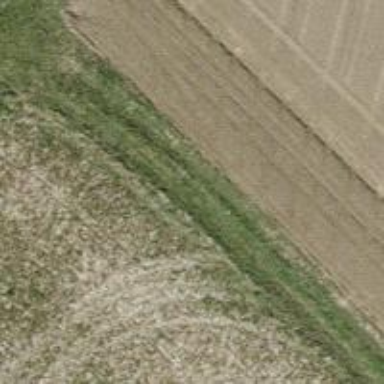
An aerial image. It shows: Track with very rough surface.